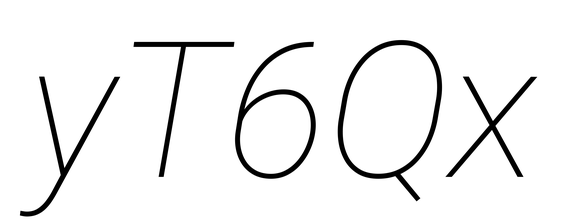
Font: Roboto-Italic_Thin_Italic